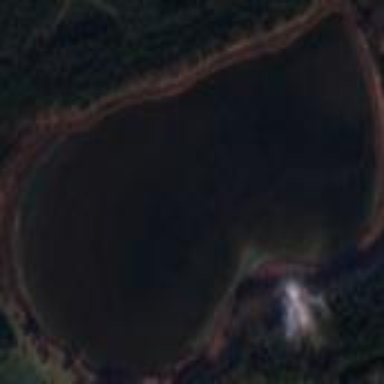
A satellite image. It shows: Lake with natural water.